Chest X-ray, AP view. Patient: 15 years old, sex M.
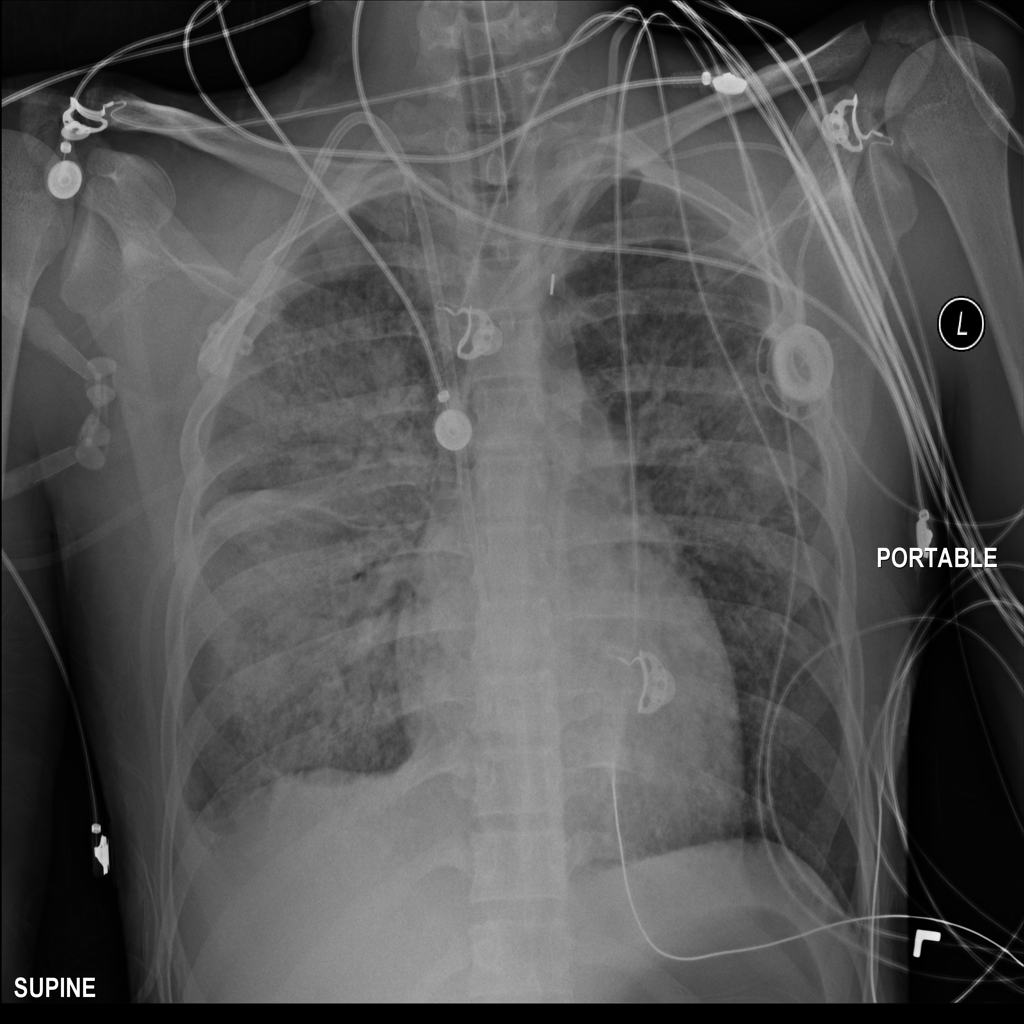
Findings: Edema